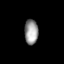
Tissue: lung
Cell type: Epithelial cells
Senescence score: 0.1185
Nuclear area (px): 334
Mean DAPI intensity: 150.985